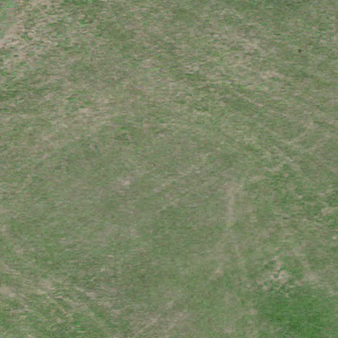
Label: other